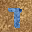
Label: 7